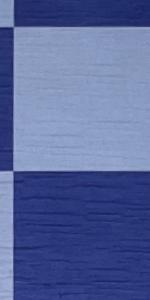
Label: Empty